Question: What is the best way to make something like a mask with rounded corners for an image using CSS/JS/HTML? So, I need to add rounded corners to a rectangle image. I thought about adding 4 graphic elements like this one  above the image at its corners to hide some little parts of the image. Here red color is, for example, for using on the red background page, and the element is for right top corner. The problem with this solution is that I can't use it on complex backgrounds, like gradients or other non-flat fill background.
I know there is a masking feature that can be used in FireFox but I need some more generic solution that will work in other browsers well too. Thanks.
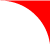
Answer: The best and simplest way is to use the CSS3 'border-radius' property:
'''
.box {
-moz-border-radius: 4px;
-webkit-border-radius: 4px;
border-radius: 4px;
}
'''
It works in all modern browsers apart from IE8 (works in the new IE9 though).